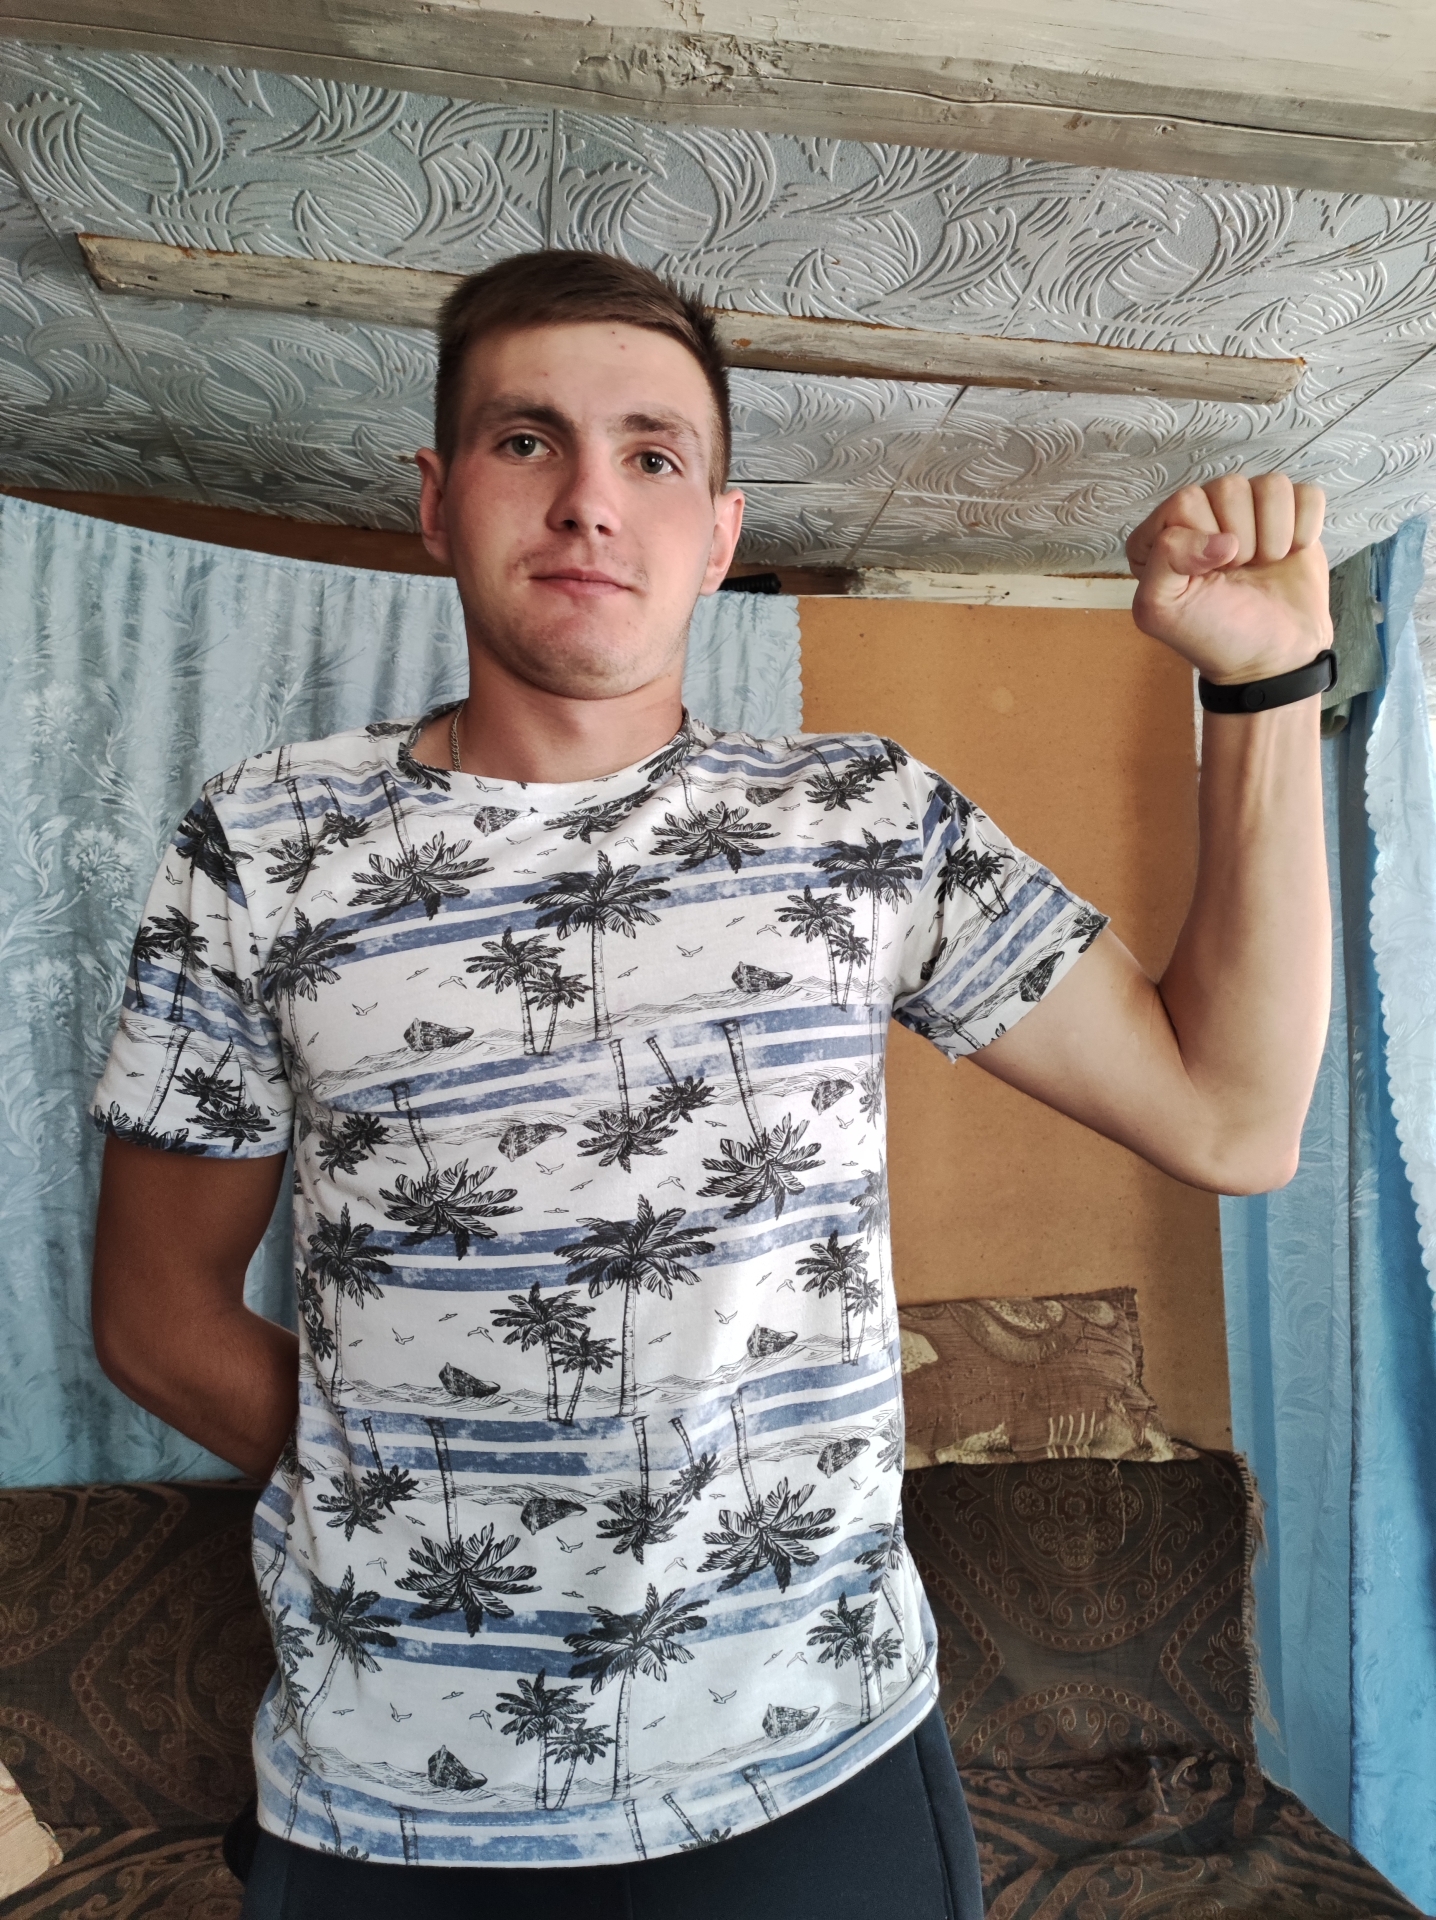
Label: clear